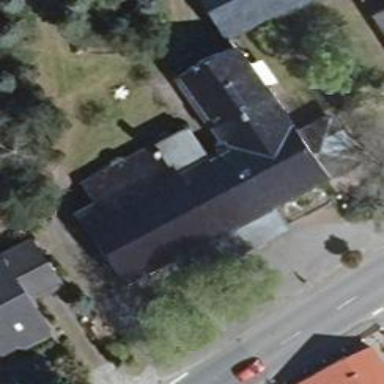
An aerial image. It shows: Restaurant.